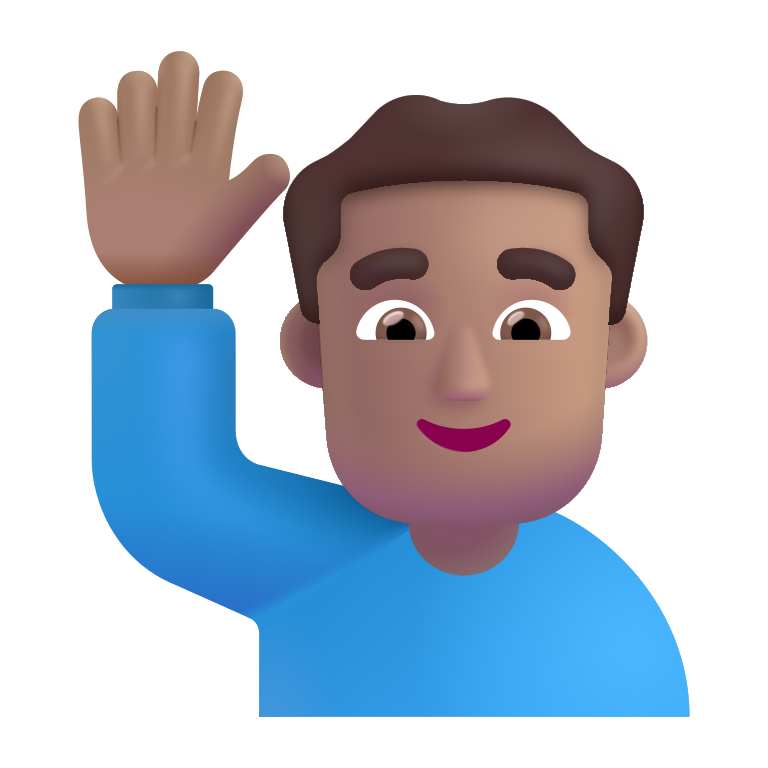
man raising hand color